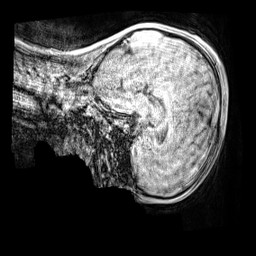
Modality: MP2RAGE
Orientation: sagittal
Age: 9
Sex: male
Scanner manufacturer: siemens
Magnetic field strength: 3 T
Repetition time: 4 s
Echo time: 0.00299 s